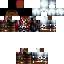
A male human skin with dark skin, wearing brown long hair dressed in a blue hoodie and black pants, featuring a closed mouth.